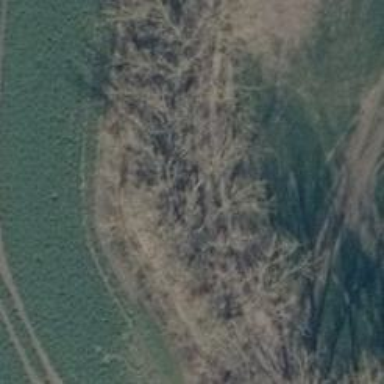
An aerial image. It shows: Row of trees in natural setting.